Interaction volume radius: 10 \u00c5
Interaction volume height: 30 \u00c5
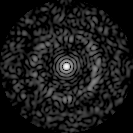
Disorder parameter: 0.8392